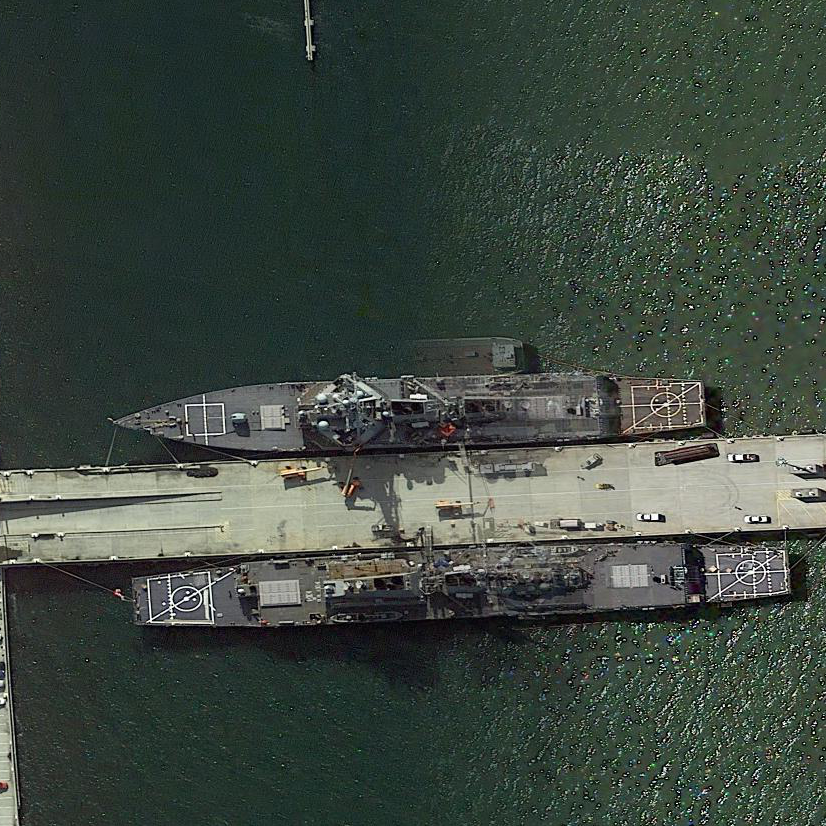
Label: destroyer